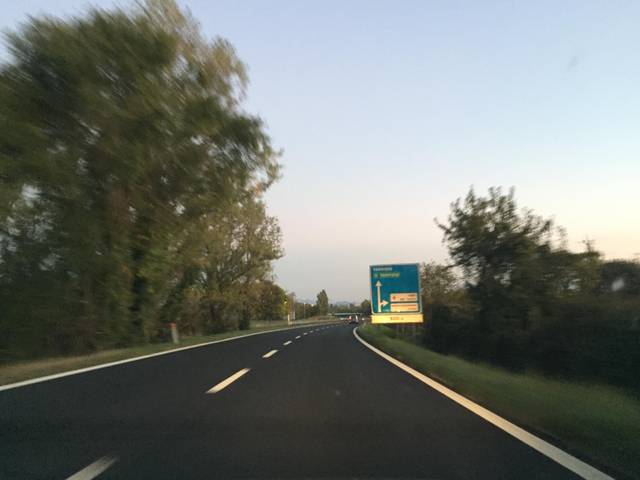
Region: Italy
Coordinates: 46.04, 13.213